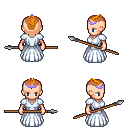
a pixel art fantasy rpg character, female body template, human, light skin, underdress, metal pants, dark blonde short mohawk hairstyle, purple tiara, spear, four views (front, back, left, right), 2x2 character sprite sheet, small pixel art, hard edges, no anti-aliasing